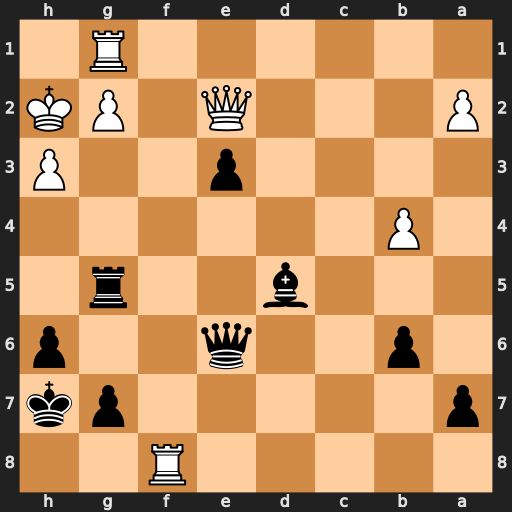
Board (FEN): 5R2/p5pk/1p2q2p/3b2r1/1P6/4p2P/P3Q1PK/6R1
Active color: b
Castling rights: -
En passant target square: -
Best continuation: Qd6+ g3 Qxf8